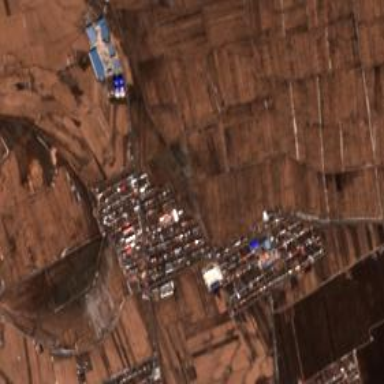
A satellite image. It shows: Ethnic township within town.